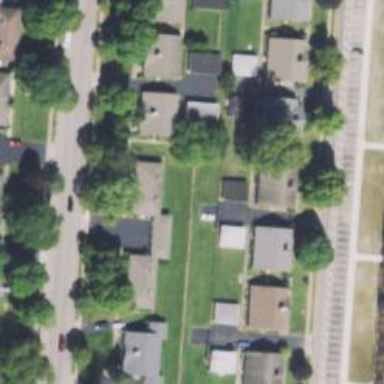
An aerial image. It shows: Residential driveway.